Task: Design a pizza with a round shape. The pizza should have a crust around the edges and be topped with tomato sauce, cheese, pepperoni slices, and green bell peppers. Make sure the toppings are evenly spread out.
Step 510:
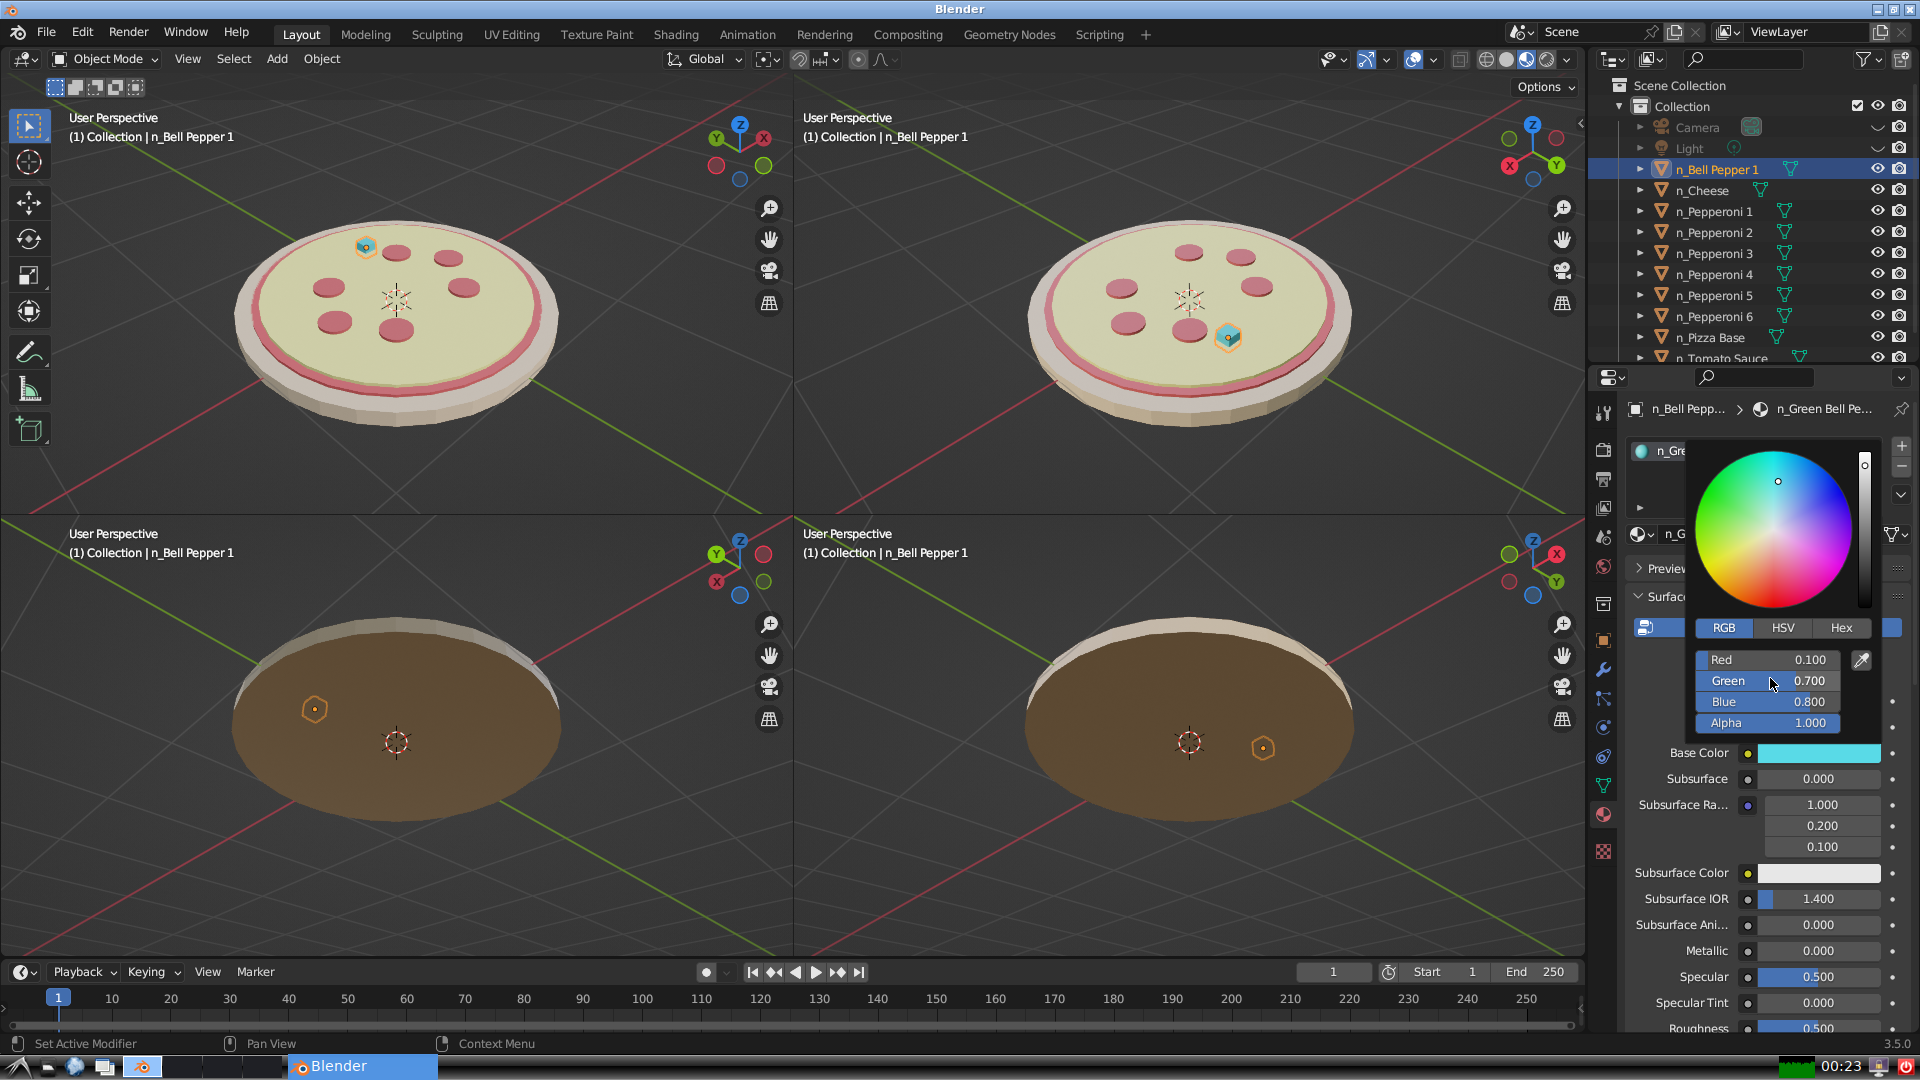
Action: {"mouse_move": [1770, 699]}